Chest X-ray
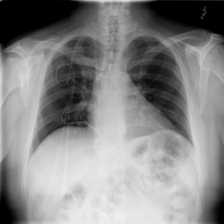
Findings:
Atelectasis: negative
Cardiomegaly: negative
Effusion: negative
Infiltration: negative
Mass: negative
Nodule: negative
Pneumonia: negative
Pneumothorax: negative
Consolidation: negative
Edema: negative
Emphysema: negative
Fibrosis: negative
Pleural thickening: negative
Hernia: negative